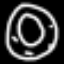
Label: donut